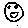
Label: smiley face